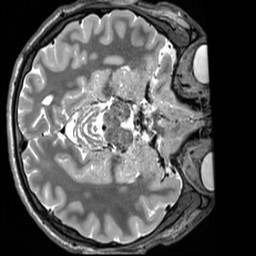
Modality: T2w
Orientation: axial
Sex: male